Question: I am using Eclipse Juno with Java 1.7 and i have created a test project. Now the problem is with project explorer. Project explorer is not showing compilation errors if class have any error.
I cleaned, closed , and rebuild the project but nothing is changed. It is still not showing errors in project explorer.It was working fine with Helios.

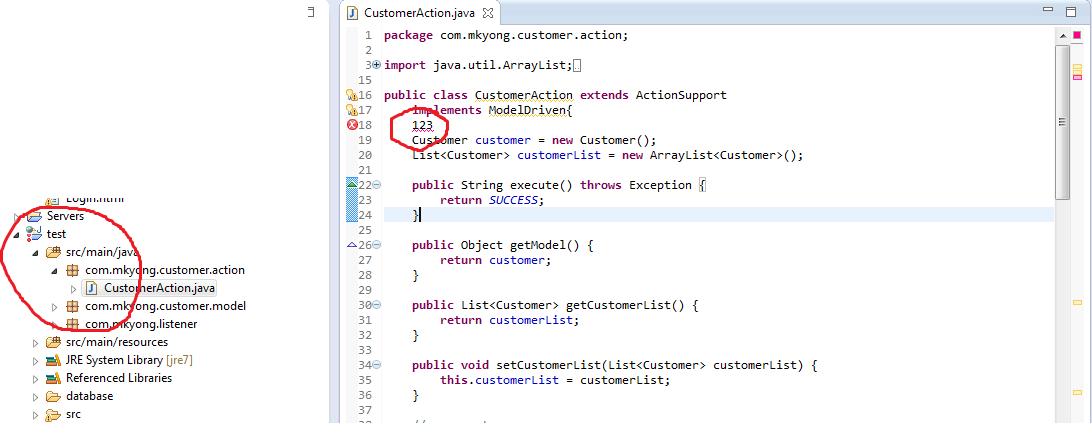
Answer: As I can see in your project explorer there is a over your project name which means there is a problem with the build path in your project. See <URL> for more details.
Check the Build Path of the project by right-clicking the project and selecting Build Path -> Configure Build Path.
One problem I often encountered is different people using different Java SDK and so when the exact SDK is not available on your machine, you need to change to your Java SDK (via 'JRE System Library -> Alternate JRE'). A better way to avoid this problem is to always select the JRE System Library from Workspace default JRE or Execution Environment.